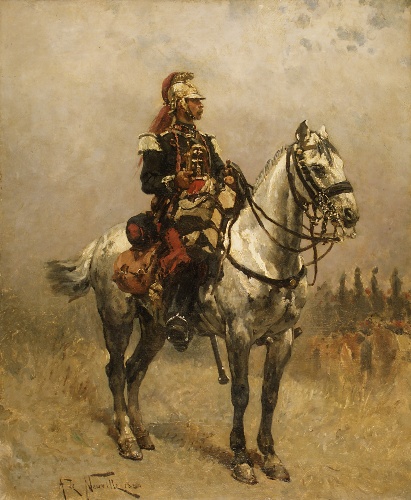
Title: A Cavalryman
Artist: Alphonse-Marie-Adolphe de Neuville
Artist bio: French, Saint-Omer 1835–1885 Paris
Date: 1884
Object type: Painting
Classification: Paintings
Medium: Oil on canvas
Dimensions: 18 1/8 x 15 in. (46 x 38.1 cm)
Department: European Paintings
Credit line: Bequest of Maria DeWitt Jesup, from the collection of her husband, Morris K. Jesup, 1914
Accession year: 1915
Repository: Metropolitan Museum of Art, New York, NY
Tags: Soldiers|Men|Horses